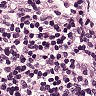
Metastatic tissue present: no